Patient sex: M
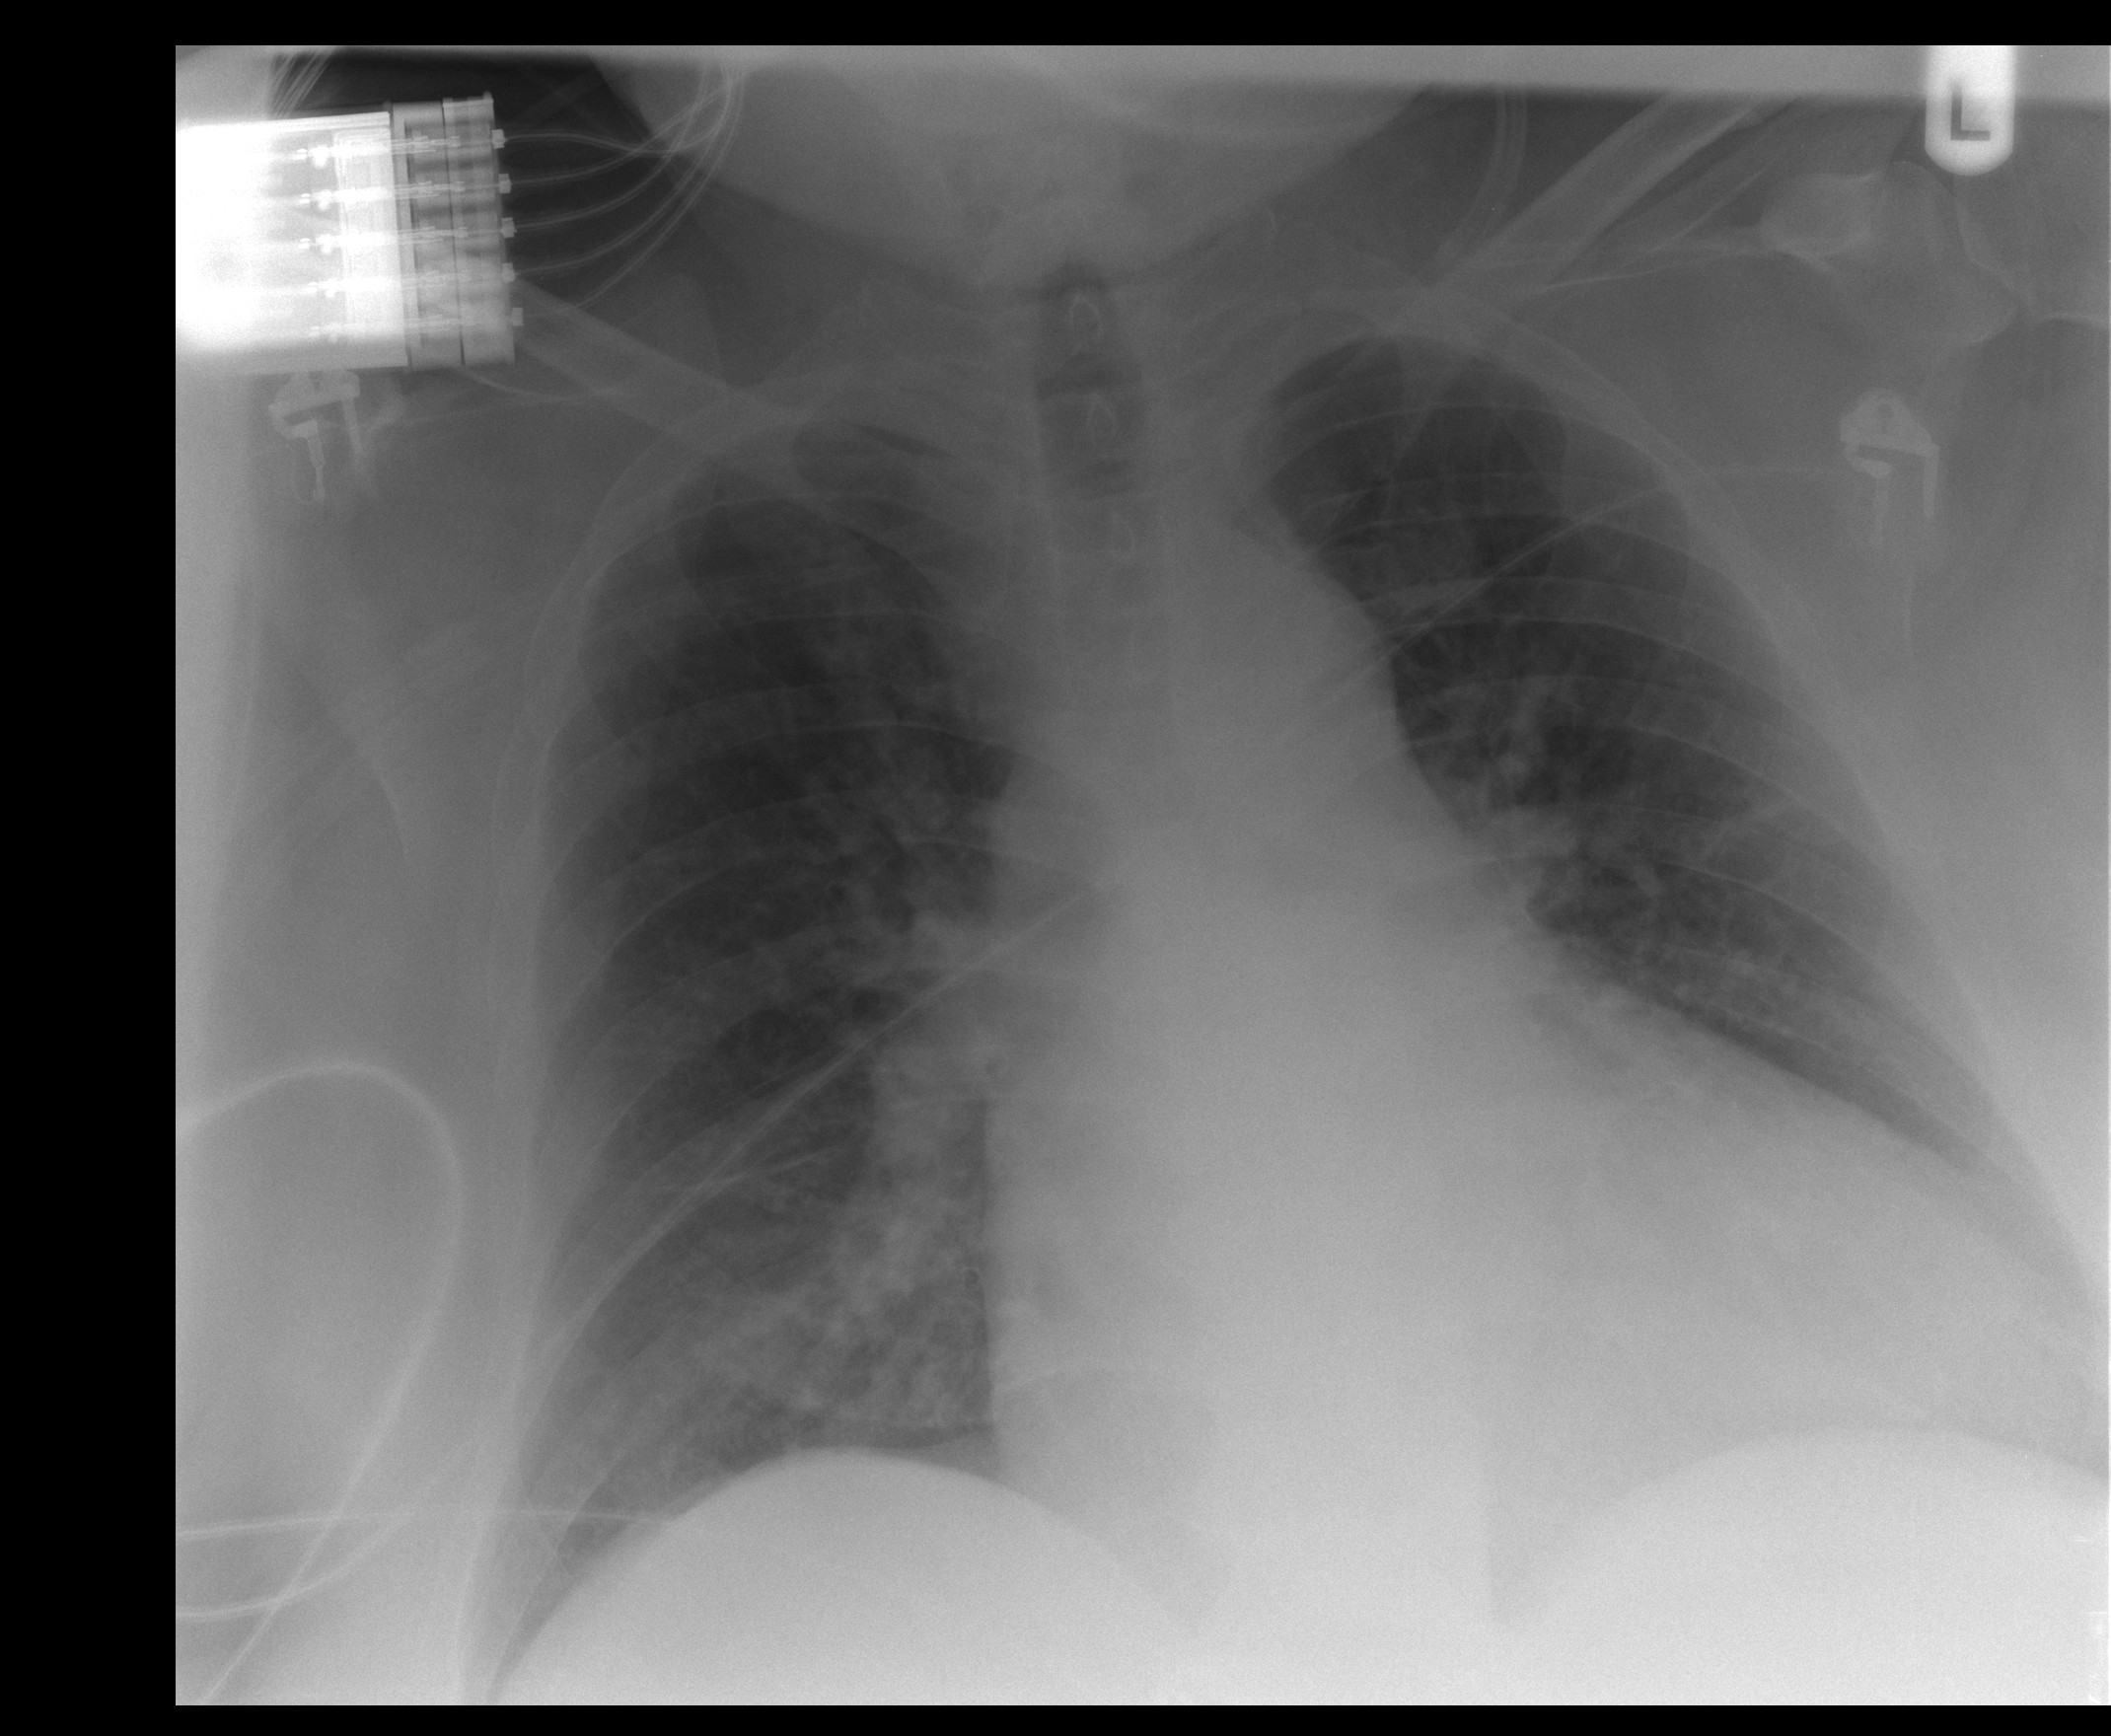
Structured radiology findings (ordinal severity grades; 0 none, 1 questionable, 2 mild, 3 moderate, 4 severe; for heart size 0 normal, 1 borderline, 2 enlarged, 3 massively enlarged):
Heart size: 3
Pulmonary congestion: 2
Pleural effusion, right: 0
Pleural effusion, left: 1
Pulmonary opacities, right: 0
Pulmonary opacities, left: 0
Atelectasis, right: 2
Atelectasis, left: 2